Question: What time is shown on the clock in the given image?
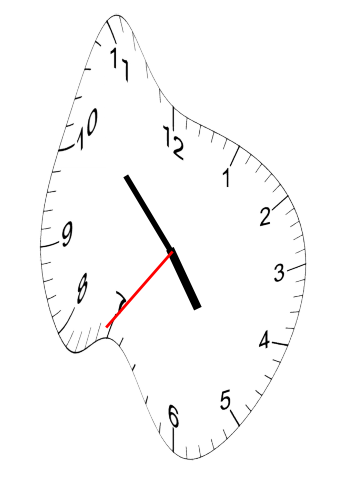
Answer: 04:52:36